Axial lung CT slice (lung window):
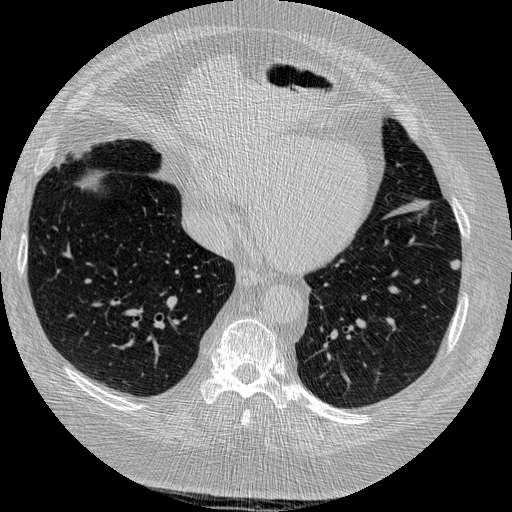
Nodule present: yes
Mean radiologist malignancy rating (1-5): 3